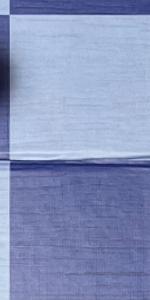
Label: Empty